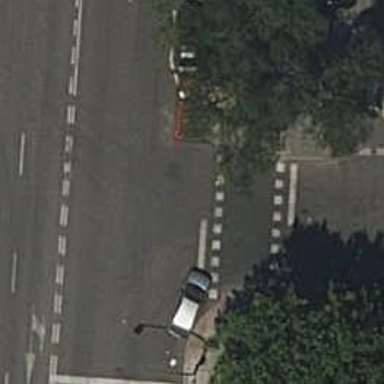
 there are traffic signals and zebra crossing."